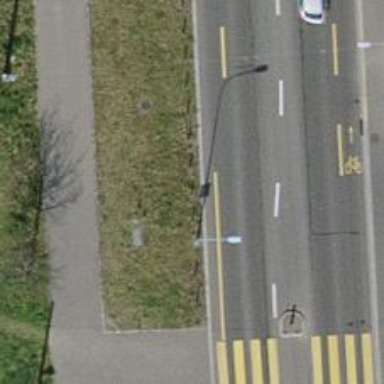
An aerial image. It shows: Bollard.